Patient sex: M
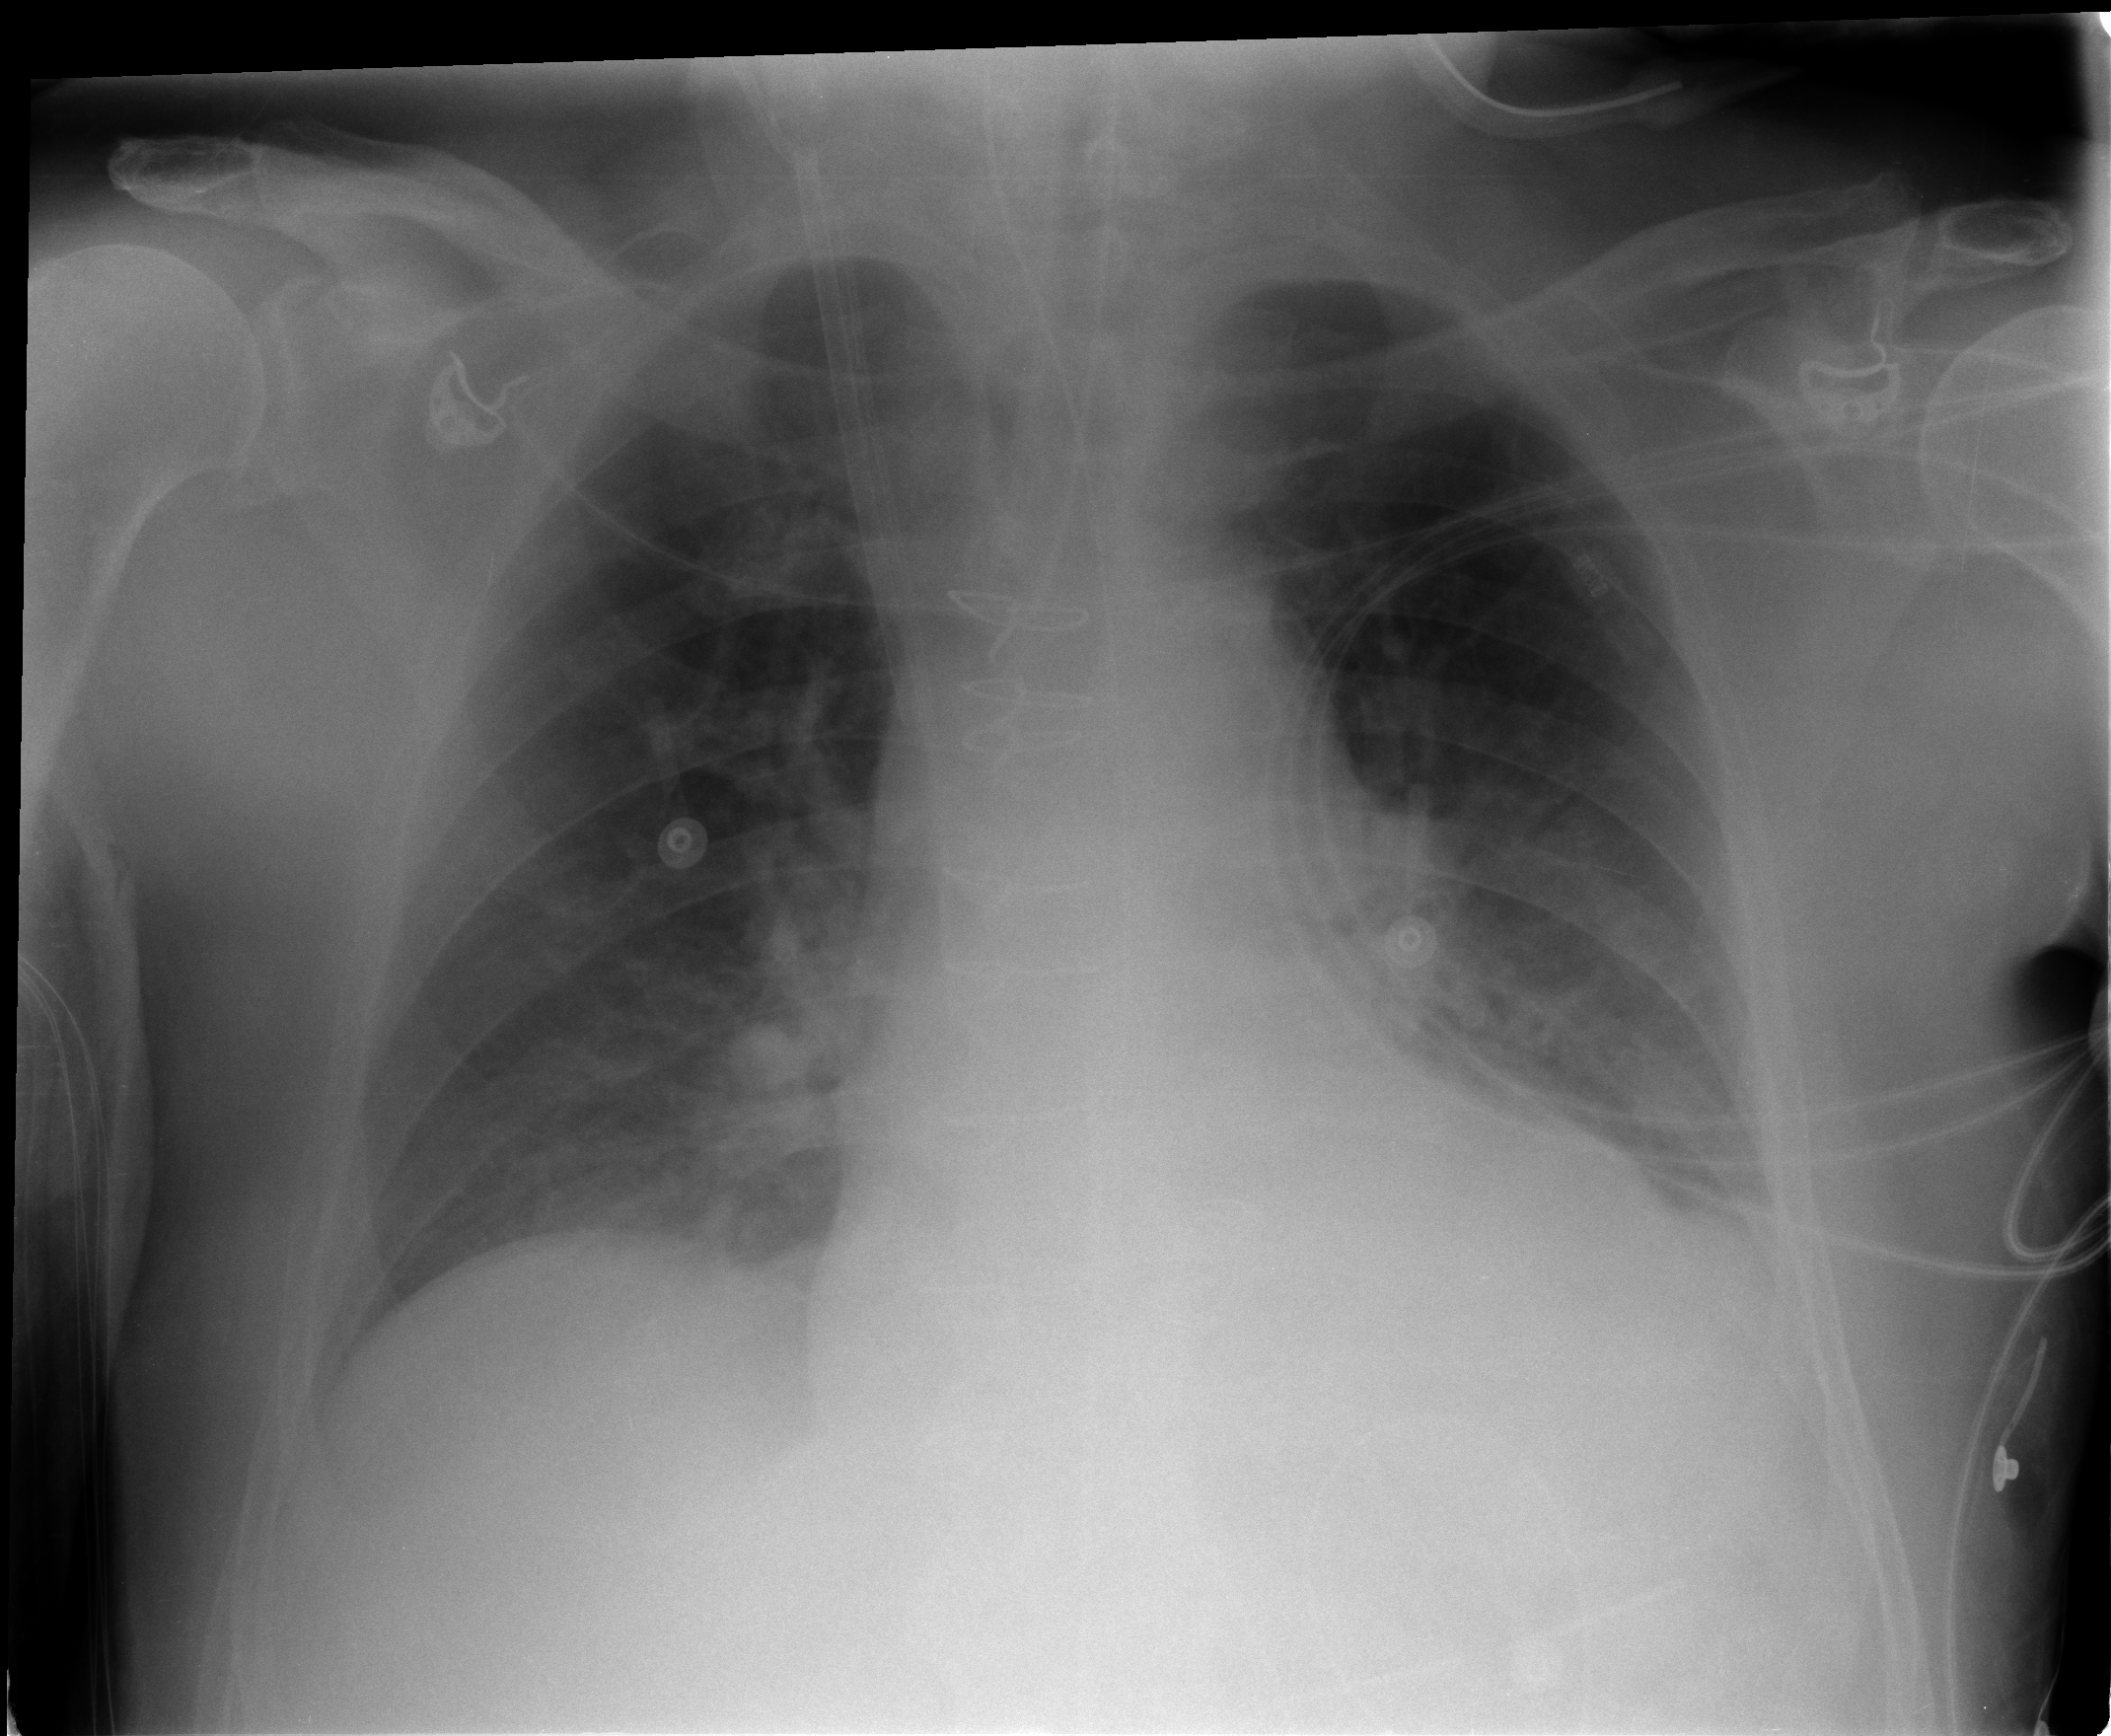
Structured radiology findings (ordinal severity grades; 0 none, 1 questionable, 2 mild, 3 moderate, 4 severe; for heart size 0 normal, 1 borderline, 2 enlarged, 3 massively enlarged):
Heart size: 0
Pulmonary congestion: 0
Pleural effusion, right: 0
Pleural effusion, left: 2
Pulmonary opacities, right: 0
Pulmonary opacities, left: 0
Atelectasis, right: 0
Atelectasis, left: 2